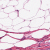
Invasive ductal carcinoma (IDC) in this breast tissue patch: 0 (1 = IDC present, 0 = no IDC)